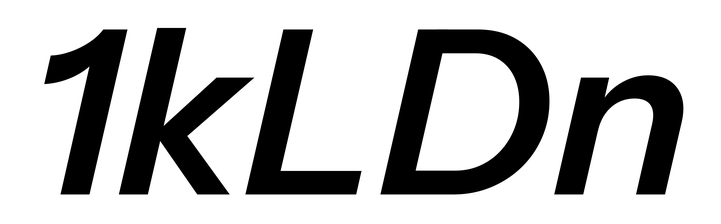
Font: InstrumentSans-Italic_SemiBold_Italic